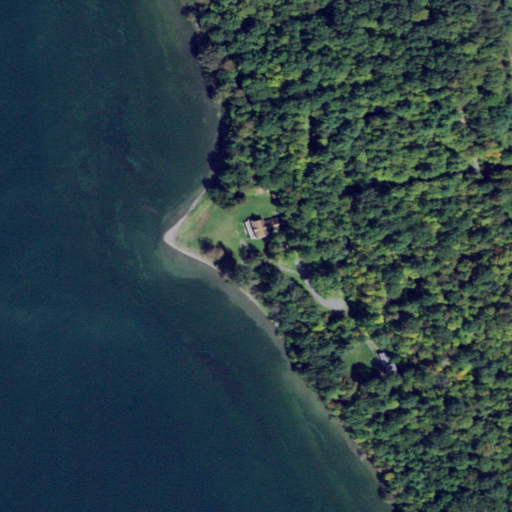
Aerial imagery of cape in New York named Burr Point containing open water, deciduous forest, open development, shrub, grassland, pasture, cultivated crops, and low intensity development